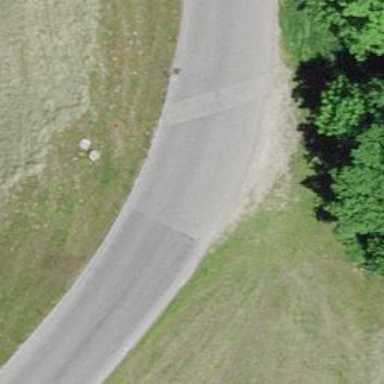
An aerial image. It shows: Asphalt tertiary road without sidewalk.